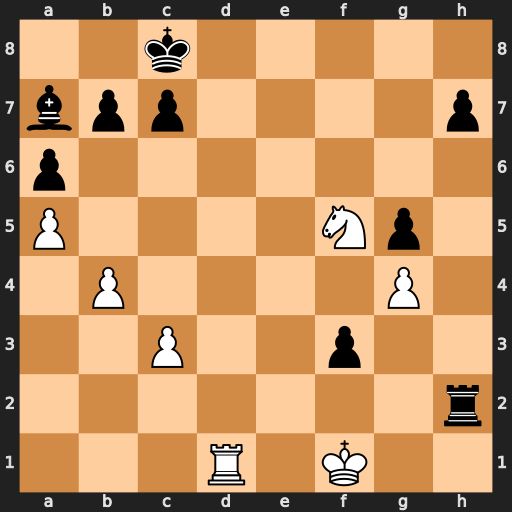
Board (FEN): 2k5/bpp4p/p7/P4Np1/1P4P1/2P2p2/7r/3R1K2
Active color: w
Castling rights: -
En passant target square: -
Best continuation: Ne7+ Kb8 Rd8#